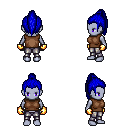
a pixel art fantasy rpg character, female body template, dark elf, purple skin, brown sleeveless shirt, metal pants, blue long topknot hairstyle, gold gloves, four views (front, back, left, right), 2x2 character sprite sheet, small pixel art, hard edges, no anti-aliasing